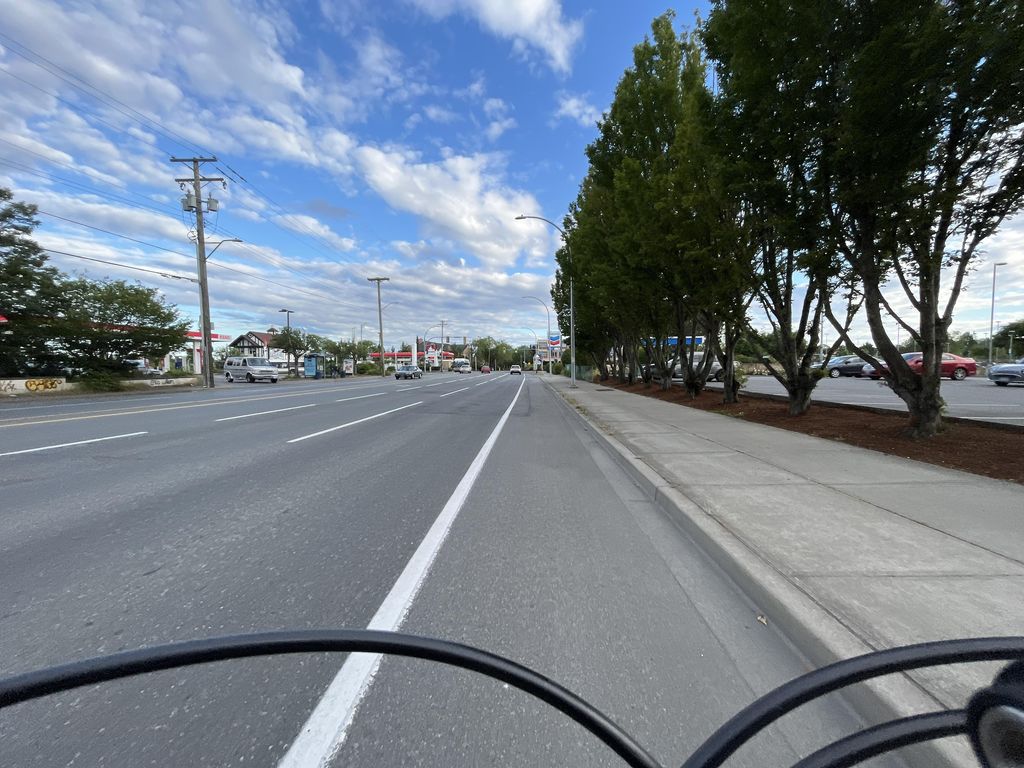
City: victoria